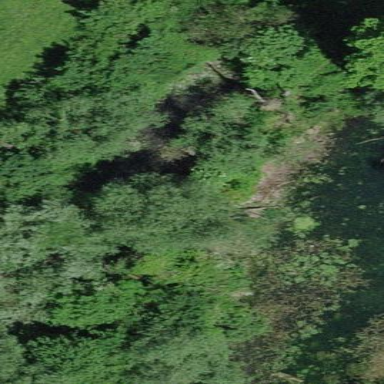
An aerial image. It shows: Peaceful pond surrounded by nature.